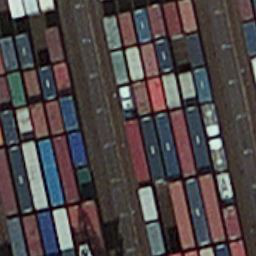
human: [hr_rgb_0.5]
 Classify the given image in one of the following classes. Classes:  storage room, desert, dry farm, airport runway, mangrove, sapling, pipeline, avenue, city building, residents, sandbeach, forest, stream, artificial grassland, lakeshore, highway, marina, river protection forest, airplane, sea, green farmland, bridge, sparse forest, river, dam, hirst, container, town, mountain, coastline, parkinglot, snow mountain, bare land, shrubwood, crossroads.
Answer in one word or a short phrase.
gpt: container